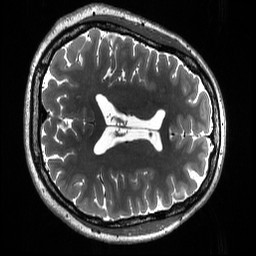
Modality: T2w
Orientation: axial
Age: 31
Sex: female